Current action and preconditions to check: trajectory_clear

Your task: For each precondition in the list above, predict whether it will hold at this action.

Consider the current scene as observed from the mobile robot's camera, and analyze the predicted future states of all dynamic agents (e.g., people, animals, vehicles, or any moving entities) within the NEXT SECOND.

IMPORTANT: Only answer "very likely" if you are absolutely certain—based on strong, clear evidence—that a dynamic agent will violate the precondition in the predicted future state. Do NOT answer "very likely" for unlikely, ambiguous, or low-probability risks.

Ask yourself for each precondition: Is there a high probability, with clear and convincing evidence, that the predicted future states of any dynamic agent will interfere with the predicted future state of the currently executing action within the NEXT SECOND, causing that precondition to fail?

Assess the risk level based on these predictions. Use "likely" or "very likely" if motions create a clear risk of interference.

Use "neutral" or "improbable" if agents are nearby but their predicted paths are clearly diverging or non-conflicting.

Failure Risk Categories: "very improbable", "improbable", "neutral", "likely", "very likely"

Answer Format: Output ONLY the probability_of_failure value from these categories: "very improbable", "improbable", "neutral", "likely", "very likely"

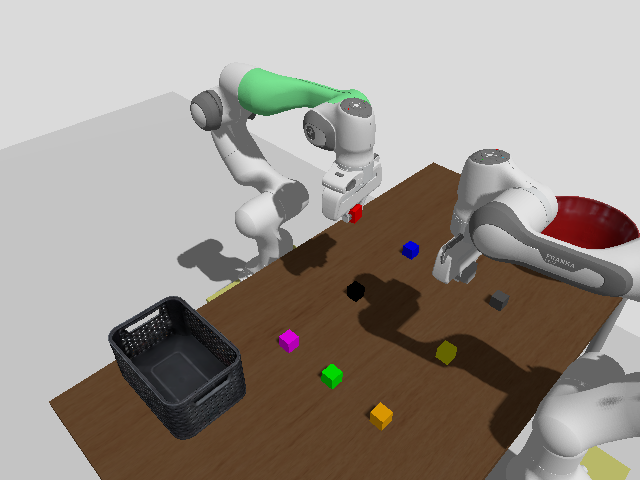

Answer: improbable